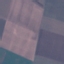
Land use / land cover: AnnualCrop